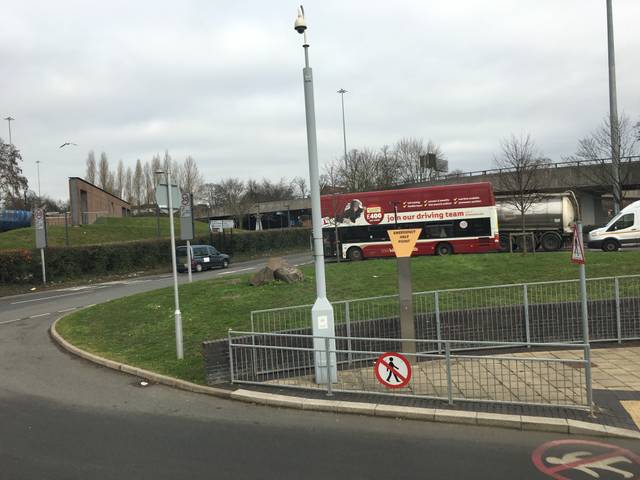
Region: United Kingdom
Coordinates: 52.411, -1.507